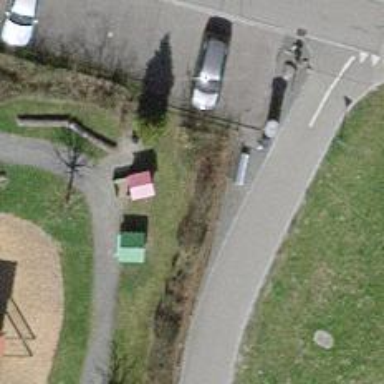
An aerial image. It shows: White bench.